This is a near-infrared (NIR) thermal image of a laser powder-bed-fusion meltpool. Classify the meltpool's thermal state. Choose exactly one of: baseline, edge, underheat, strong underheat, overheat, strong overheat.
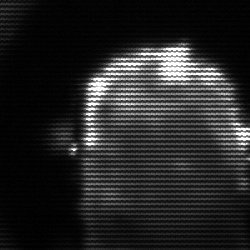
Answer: baseline